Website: home-depot
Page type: delivery-shipping
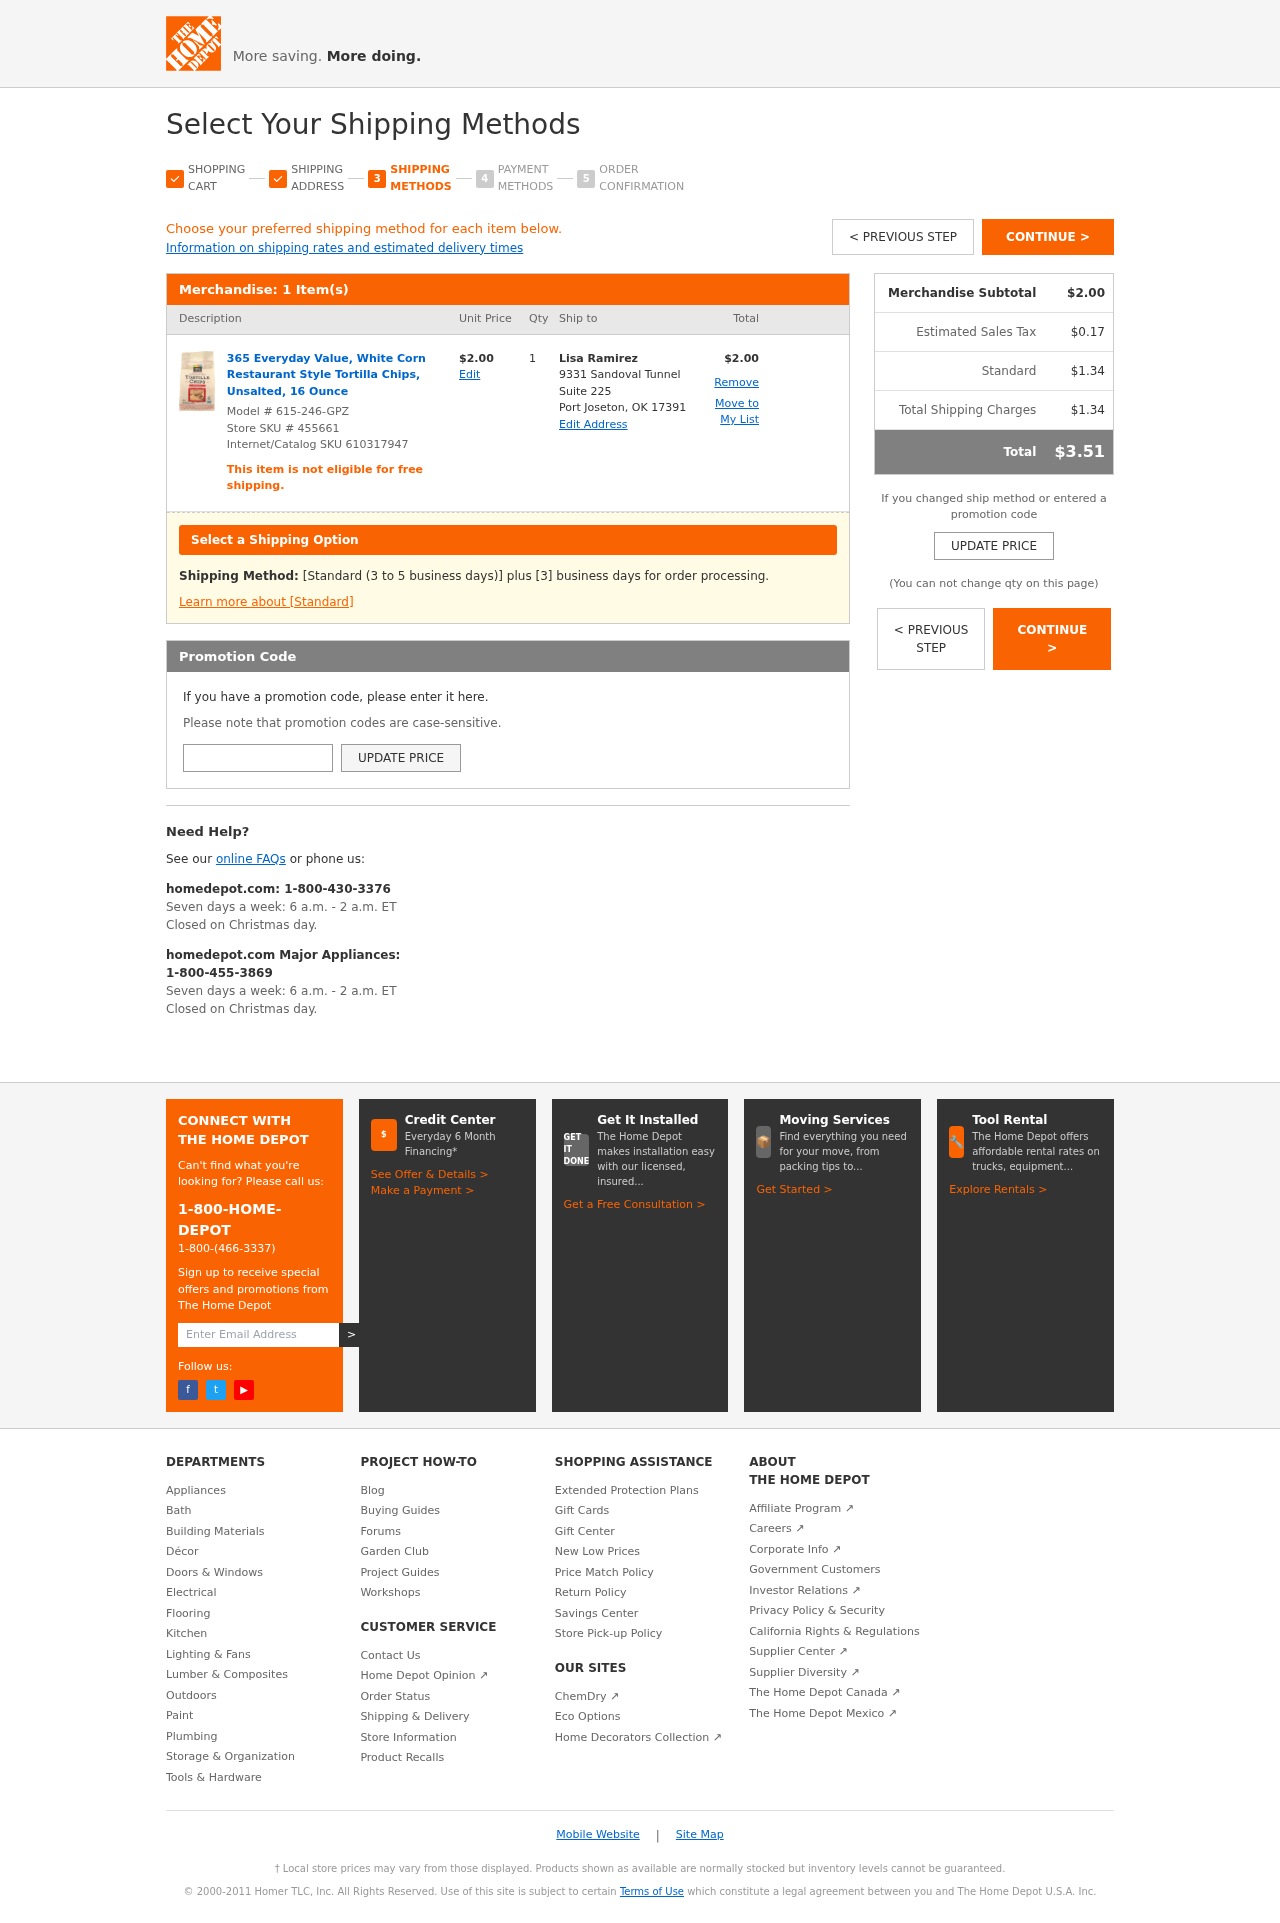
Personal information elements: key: PII_CITY_STATE_ZIP
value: Port Joseton, OK 17391
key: PII_FULLNAME
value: Lisa Ramirez
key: PII_PROMO_CODE
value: DEAL8974
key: PII_STREET
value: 9331 Sandoval Tunnel Suite 225
Product elements: key: PRODUCT1_NAME
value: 365 Everyday Value, White Corn Restaurant Style Tortilla Chips, Unsalted, 16 Ounce
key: PRODUCT1_PRICE
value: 2
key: PRODUCT1_QUANTITY
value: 1
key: PRODUCT_MODEL_NUMBER
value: Model # 615-246-GPZ
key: PRODUCT1_LINE_TOTAL
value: $2.00
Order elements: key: ORDER_NUM_ITEMS
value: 1 Item(s)
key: ORDER_SUBTOTAL
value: $2.00
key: ORDER_TAX
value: $0.17
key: ORDER_SHIPPING_COST
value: $1.34
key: ORDER_SHIPPING_TOTAL
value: $1.34
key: ORDER_TOTAL
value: $3.51
Other elements: key: STORE_SKU
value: Store SKU # 455661
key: INTERNET_SKU
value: Internet/Catalog SKU 610317947